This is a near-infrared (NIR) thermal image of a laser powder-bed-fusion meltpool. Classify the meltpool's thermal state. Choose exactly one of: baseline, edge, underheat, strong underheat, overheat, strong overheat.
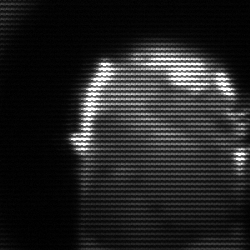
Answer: baseline